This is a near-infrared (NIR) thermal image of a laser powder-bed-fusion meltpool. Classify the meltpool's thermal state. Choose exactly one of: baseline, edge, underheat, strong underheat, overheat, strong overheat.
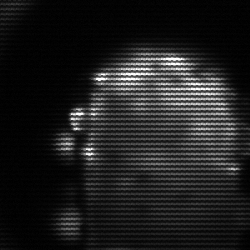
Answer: baseline